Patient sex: M
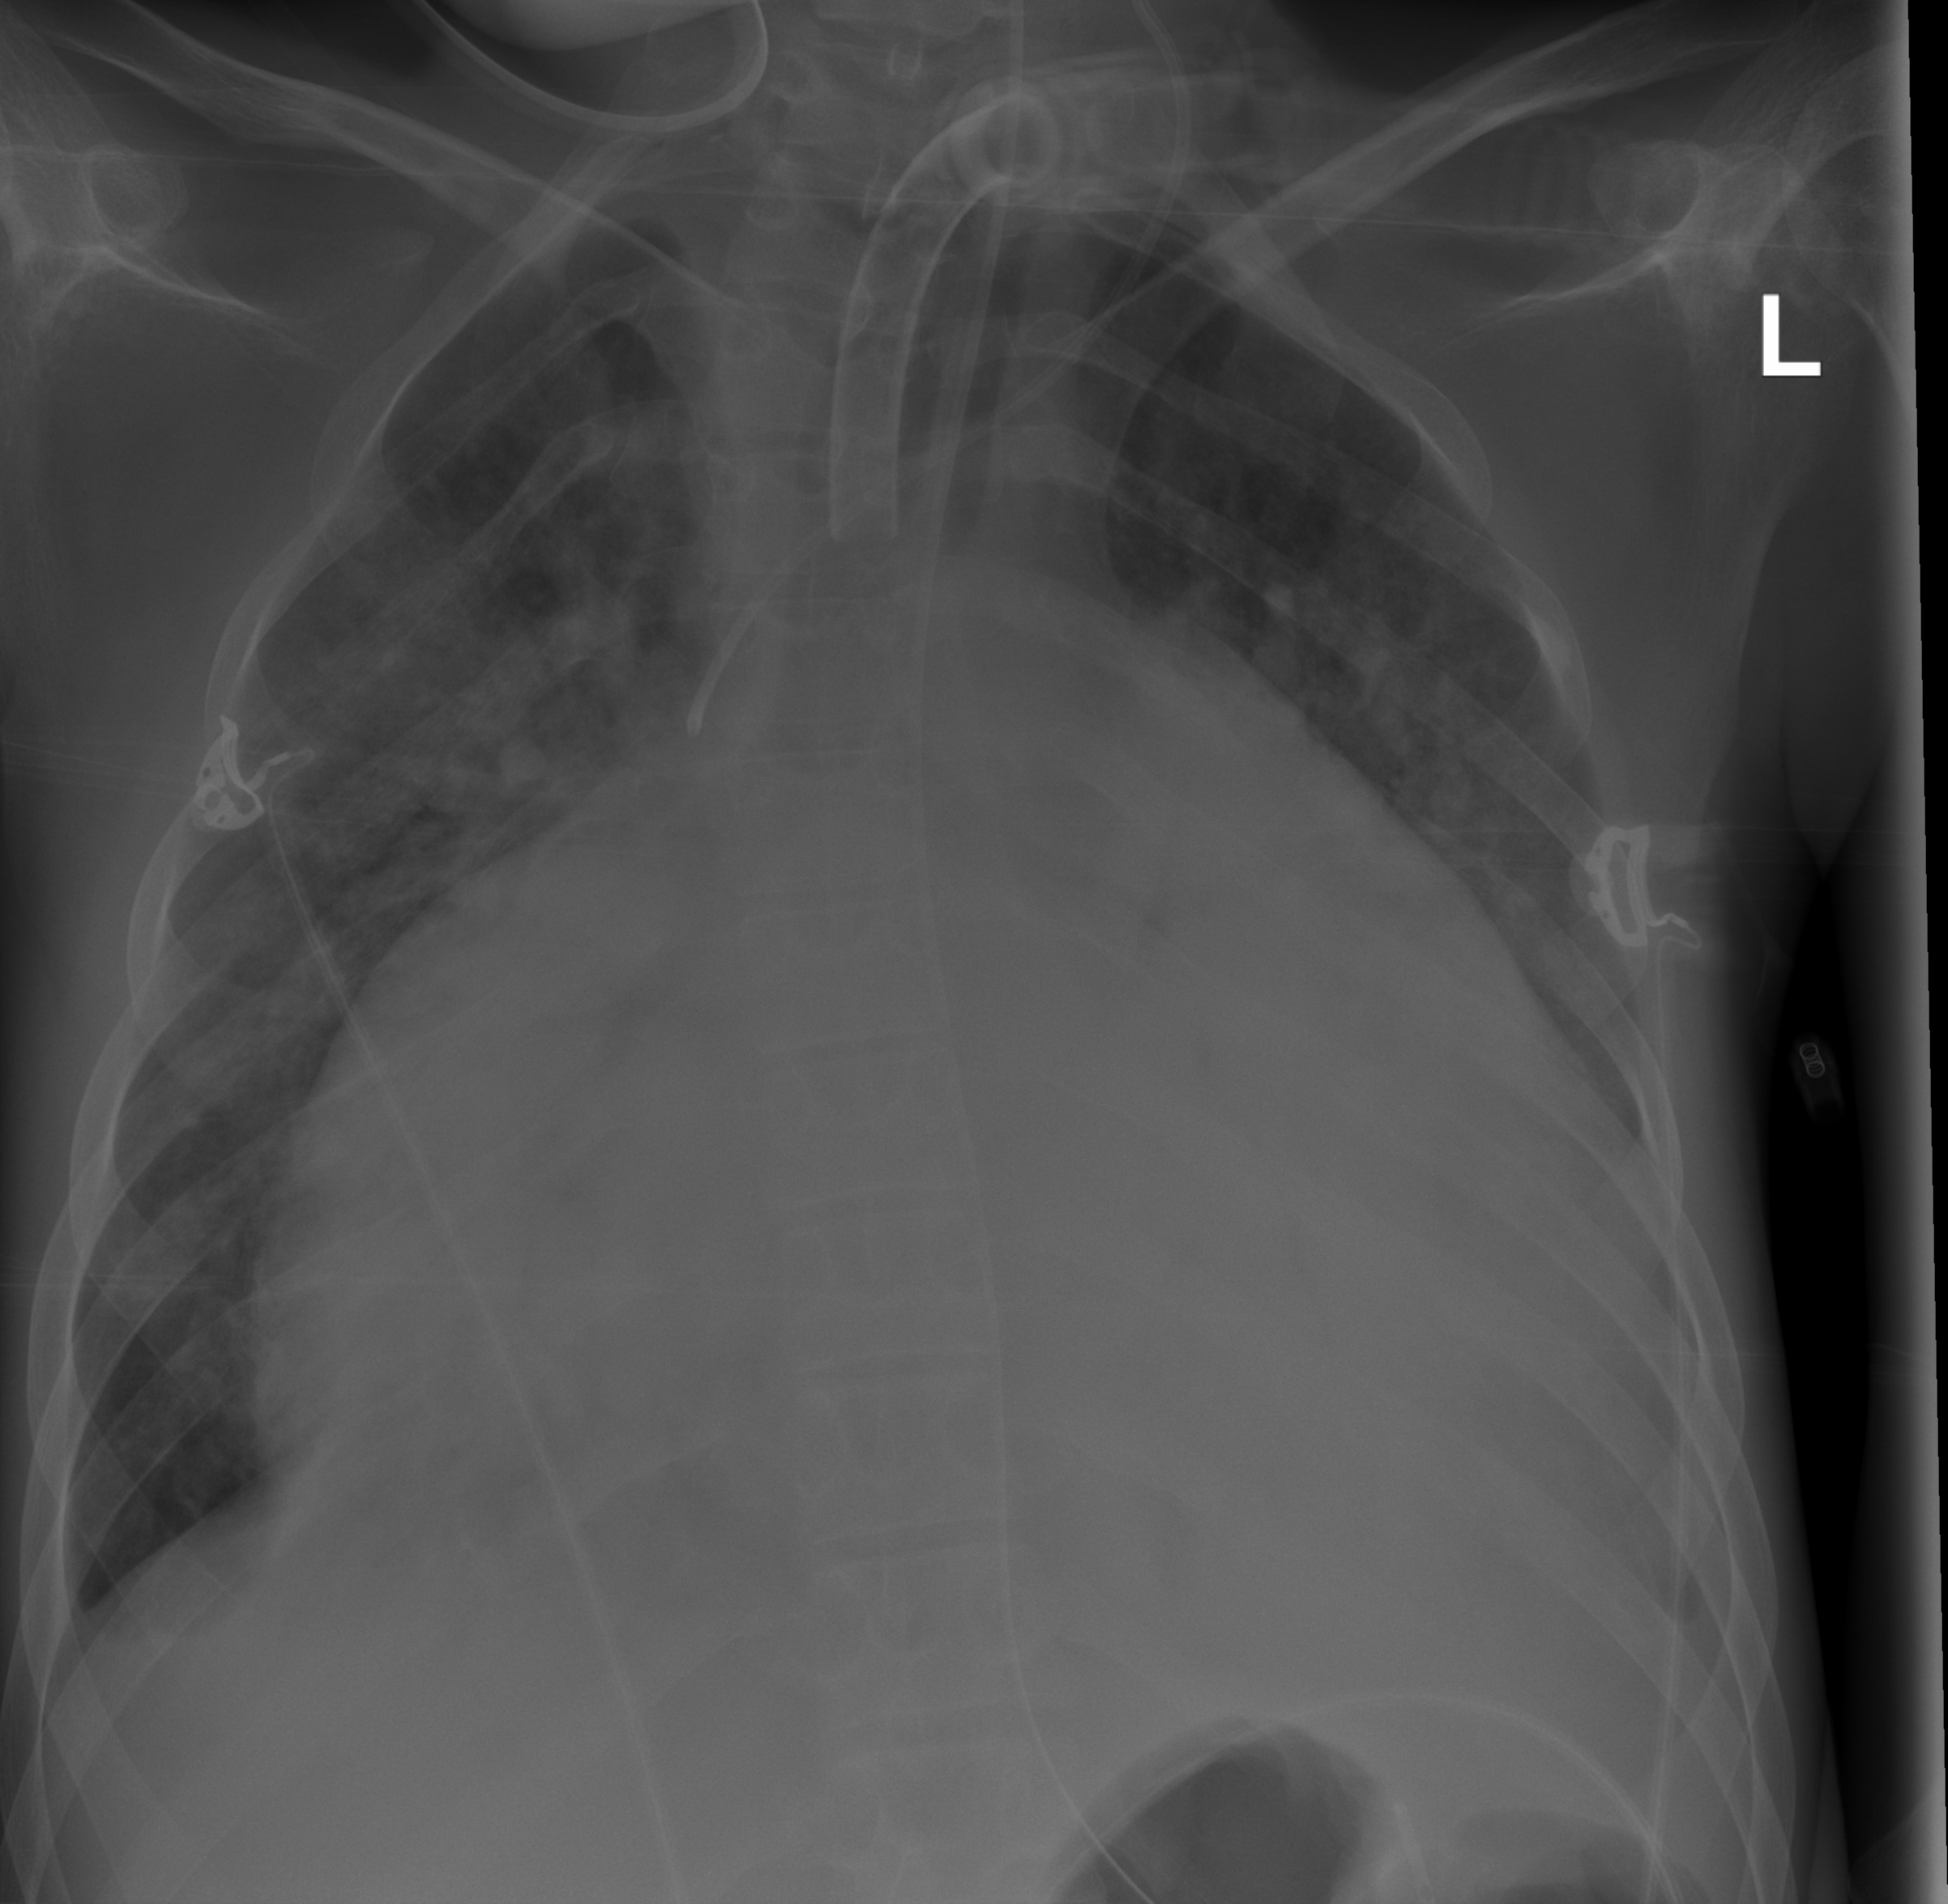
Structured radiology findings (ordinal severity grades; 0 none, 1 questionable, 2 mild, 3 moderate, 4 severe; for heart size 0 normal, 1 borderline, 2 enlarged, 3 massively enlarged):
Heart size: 3
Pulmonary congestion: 2
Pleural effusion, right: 0
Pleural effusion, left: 1
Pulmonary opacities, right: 2
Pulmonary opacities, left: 2
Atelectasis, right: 2
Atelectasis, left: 2